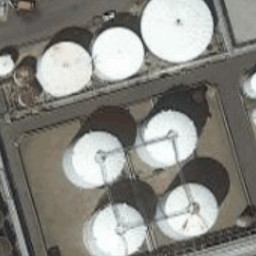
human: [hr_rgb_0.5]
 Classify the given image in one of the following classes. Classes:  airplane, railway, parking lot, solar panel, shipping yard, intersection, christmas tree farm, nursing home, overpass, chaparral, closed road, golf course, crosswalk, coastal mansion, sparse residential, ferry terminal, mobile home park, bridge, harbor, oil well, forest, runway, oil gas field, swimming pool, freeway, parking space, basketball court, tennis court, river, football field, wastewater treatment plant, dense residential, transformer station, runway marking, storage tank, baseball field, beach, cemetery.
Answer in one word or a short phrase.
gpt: storage tank